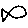
Label: fish